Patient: sex F, age 46
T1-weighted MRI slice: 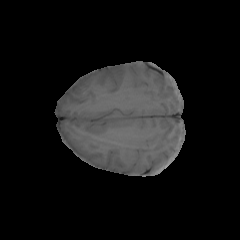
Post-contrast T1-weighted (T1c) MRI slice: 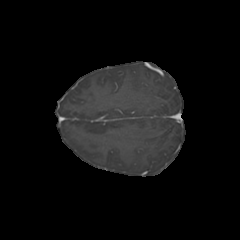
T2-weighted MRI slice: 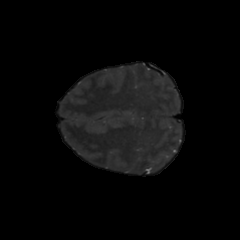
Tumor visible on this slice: no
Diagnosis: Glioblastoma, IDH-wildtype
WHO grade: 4